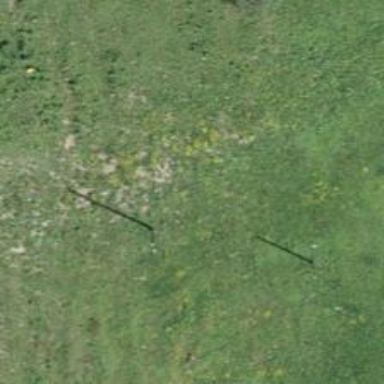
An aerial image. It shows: Utility pole in the area.